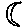
Label: moon